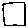
Label: square